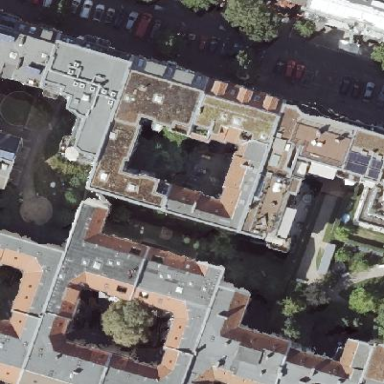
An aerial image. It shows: Building with apartments featuring unique double saltbox roof shape.